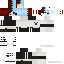
A female human skin with dark skin, wearing brown long hair dressed in a blue hoodie and red pants, featuring a closed mouth.